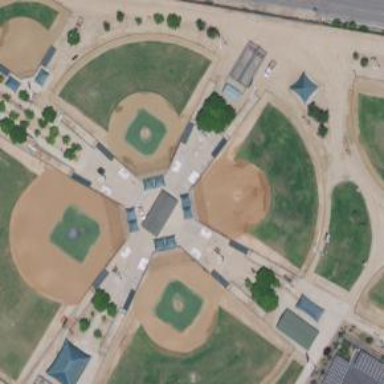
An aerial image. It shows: Baseball pitch for leisure and sports activities.